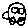
Label: car